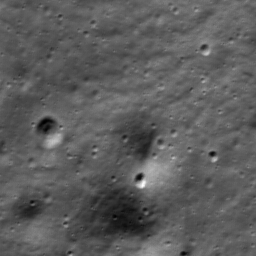
Host type: hard_negative
Lunar coordinates: latitude 66.168, longitude 70.144